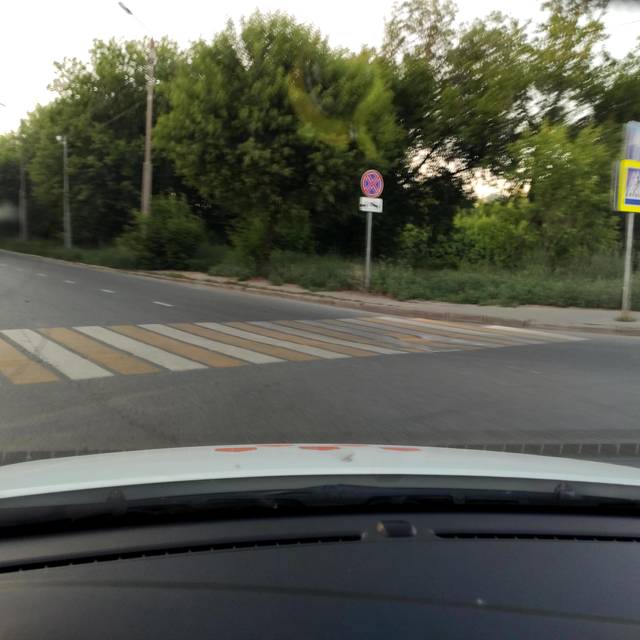
Region: Russia
Coordinates: 55.787, 49.161